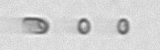
Label: Skeletonema